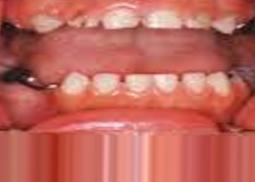
Condition: Caries